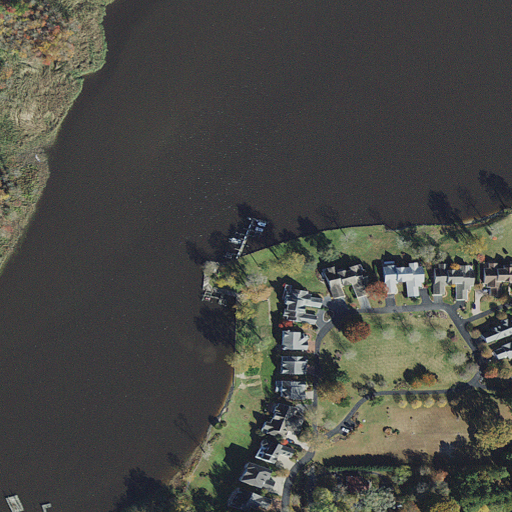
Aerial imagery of cape in Maryland named Shad Point containing open water, open development, woody wetlands, low intensity development, herbaceous wetlands, medium intensity development, and deciduous forest